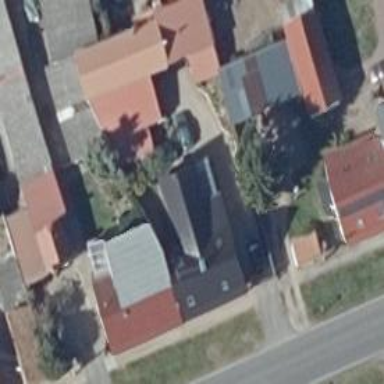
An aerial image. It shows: Simple and straightforward house.